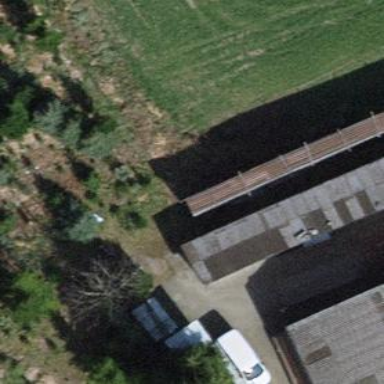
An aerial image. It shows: View of roof of building.